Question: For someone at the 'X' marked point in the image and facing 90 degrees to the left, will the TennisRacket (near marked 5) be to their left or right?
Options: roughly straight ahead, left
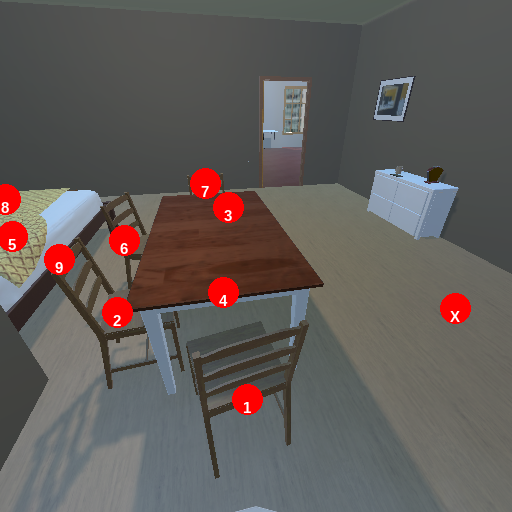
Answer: roughly straight ahead